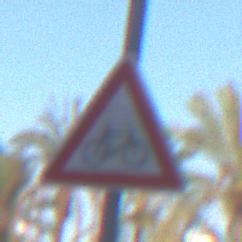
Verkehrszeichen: RadverkehrLinks
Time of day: SunriseSunset
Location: Outdoor (Urban)
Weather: PartlyCloudy
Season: NotSpecified
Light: Natural